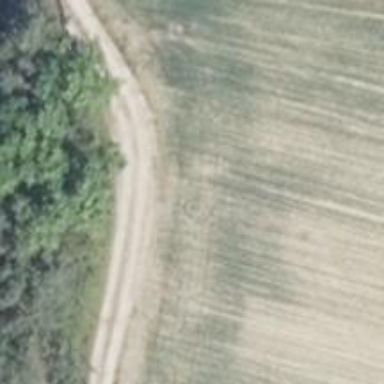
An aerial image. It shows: High-quality track road with concrete lane surface.